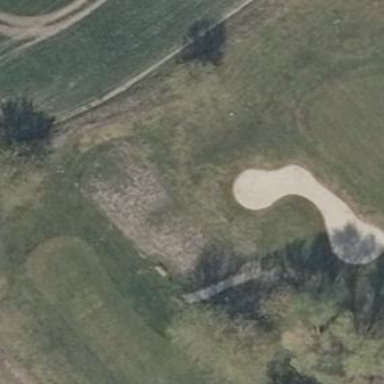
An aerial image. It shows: Sandy area is golf bunker.